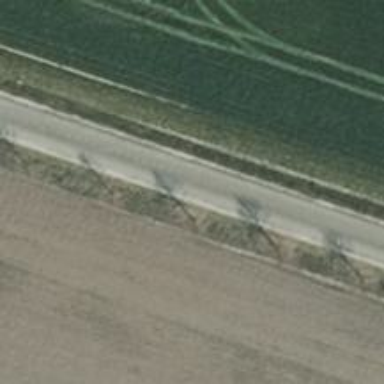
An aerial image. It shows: Avenue lined with trees.